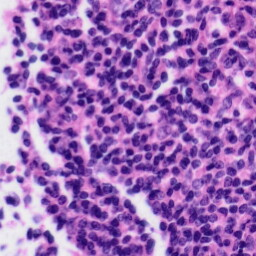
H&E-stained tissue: Tonsil